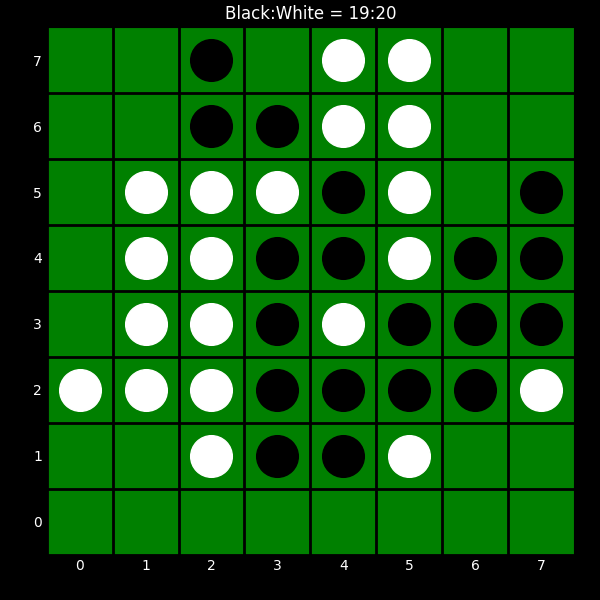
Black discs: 19
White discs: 20